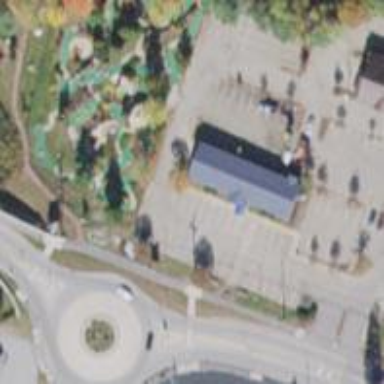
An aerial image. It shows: Miniature golf leisure land.